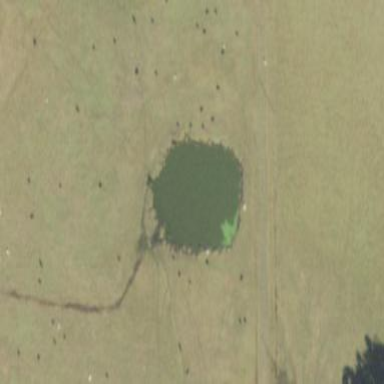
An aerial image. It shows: Reservoir of water.